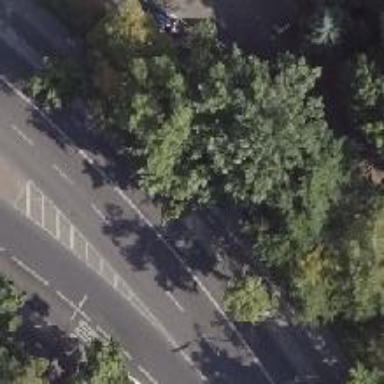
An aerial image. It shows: Secondary road with asphalt surface and cycle track on the right side.